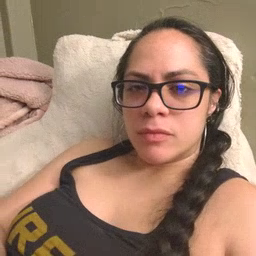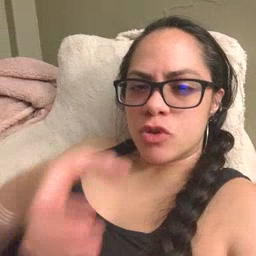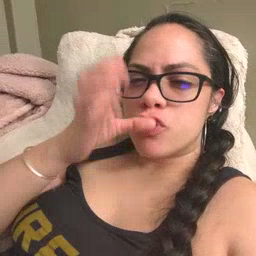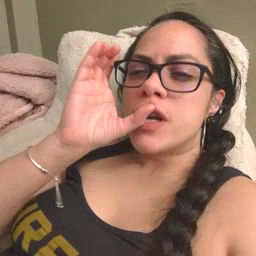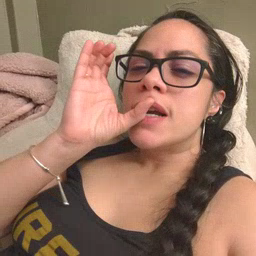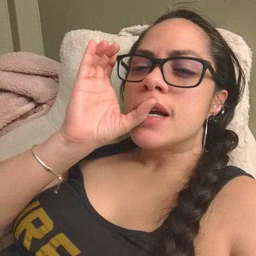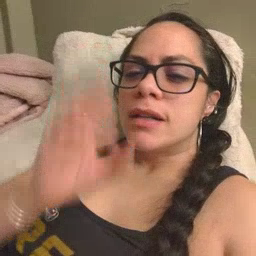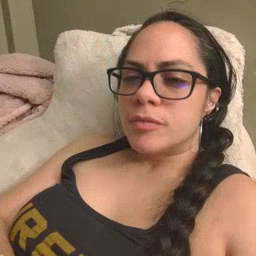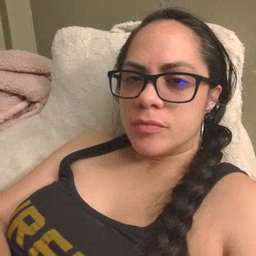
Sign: drink